Question: I'm using cloudflare. My site is working good but not loading any images, css files and js files.

My server details;
> ubuntu 12.04nginx/1.1.19php5-fpmmysql
You can check live <URL>
Check with www and without www.
I think that problem is related to proxy (cloudflare)
> /etc/nginx.conf
'''
user www-data;
worker_processes 4;
pid /var/run/nginx.pid;
events {
worker_connections 768;
# multi_accept on;
}
http {
##
# Basic Settings
##
sendfile on;
tcp_nopush on;
tcp_nodelay on;
keepalive_timeout 65;
types_hash_max_size 2048;
# server_tokens off;
# server_names_hash_bucket_size 64;
# server_name_in_redirect off;
include /etc/nginx/mime.types;
default_type application/octet-stream;
##
# Logging Settings
##
access_log /var/log/nginx/access.log;
error_log /var/log/nginx/error.log;
##
# Gzip Settings
##
gzip on;
gzip_disable "msie6";
# gzip_vary on;
# gzip_proxied any;
# gzip_comp_level 6;
# gzip_buffers 16 8k;
# gzip_http_version 1.1;
# gzip_types text/plain text/css application/json application/x-javascript text/xml application/xml application/xml+rss text/javascript;
##
# nginx-naxsi config
##
# Uncomment it if you installed nginx-naxsi
##
#include /etc/nginx/naxsi_core.rules;
##
# nginx-passenger config
##
# Uncomment it if you installed nginx-passenger
##
#passenger_root /usr;
#passenger_ruby /usr/bin/ruby;
##
# Virtual Host Configs
##
include /etc/nginx/conf.d/*.conf;
include /etc/nginx/sites-enabled/*;
}
'''
server conf
'''
server {
#listen 80; ## listen for ipv4; this line is default and implied
#listen [::]:80 default ipv6only=on; ## listen for ipv6
root /usr/share/nginx/www/sorbakalim.co;
index index.html index.htm index.php;
# Make site accessible from http://localhost/
server_name sorbakalim.co;
location / {
# First attempt to serve request as file, then
# as directory, then fall back to index.html
try_files $uri $uri/ /index.php;
# Uncomment to enable naxsi on this location
# include /etc/nginx/naxsi.rules
}
location /doc/ {
alias /usr/share/doc/;
autoindex on;
allow 127.0.0.1;
deny all;
}
# Only for nginx-naxsi : process denied requests
#location /RequestDenied {
# For example, return an error code
#return 418;
#}
#error_page 404 /404.html;
# redirect server error pages to the static page /50x.html
#
#error_page 500 502 503 504 /50x.html;
#location = /50x.html {
# root /usr/share/nginx/www;
#}
# pass the PHP scripts to FastCGI server listening on 127.0.0.1:9000
#
location ~ \.php$ {
fastcgi_split_path_info ^(.+\.php)(/.+)$;
# NOTE: You should have "cgi.fix_pathinfo = 0;" in php.ini
# With php5-cgi alone:
fastcgi_pass 127.0.0.1:9000;
# # With php5-fpm:
# fastcgi_pass unix:/var/run/php5-fpm.sock;
fastcgi_index index.php;
include fastcgi_params;
}
# deny access to .htaccess files, if Apache's document root
# concurs with nginx's one
#
#location ~ /\.ht {
# deny all;
#}
}
'''
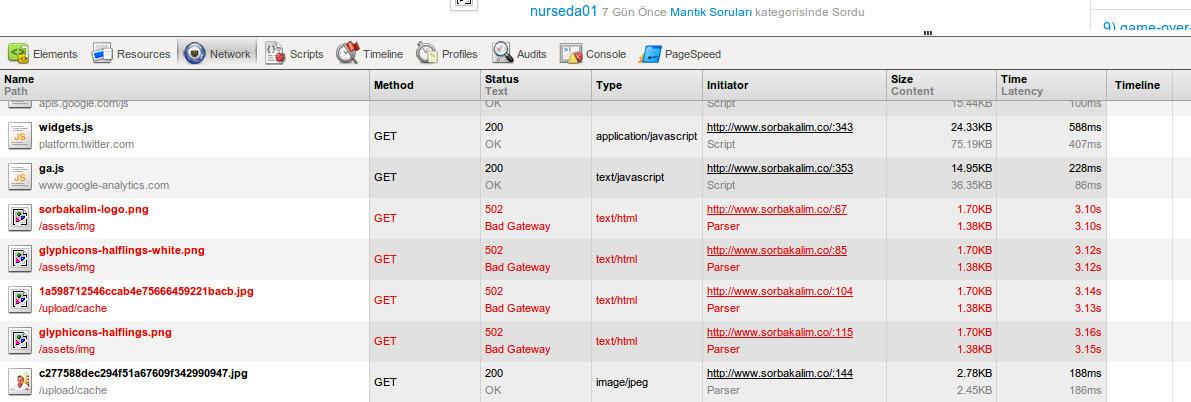
Answer: A 502 gateway generally indicates a temporary issue in a datacenter and you should <URL> if you see this.
Things that are helpful in the report:
<URL>
And the output from: <URL>.